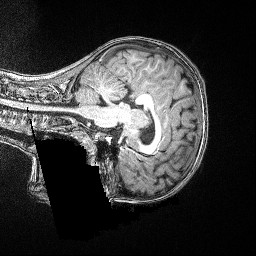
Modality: T1w
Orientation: sagittal
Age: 83
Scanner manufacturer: siemens
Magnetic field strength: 3 T
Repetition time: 2.5 s
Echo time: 0.00347 s